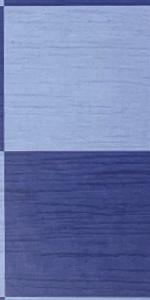
Label: Empty